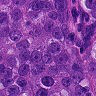
Metastatic tissue present: yes